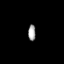
Tissue: prostate
Cell type: T cells
Senescence score: 0.2801
Nuclear area (px): 120
Mean DAPI intensity: 158.892